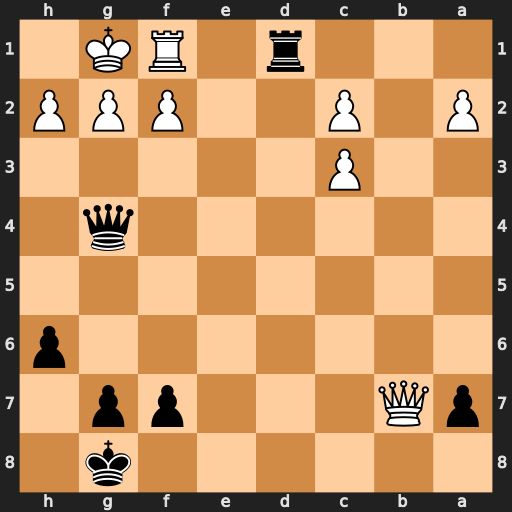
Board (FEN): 6k1/pQ3pp1/7p/8/6q1/2P5/P1P2PPP/3r1RK1
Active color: b
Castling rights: -
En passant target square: -
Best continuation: Rxf1+ Kxf1 Qd1#